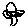
Label: flower